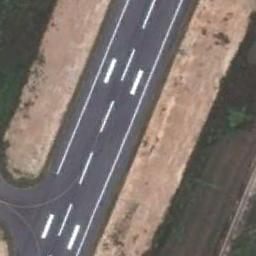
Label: runway